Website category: auto
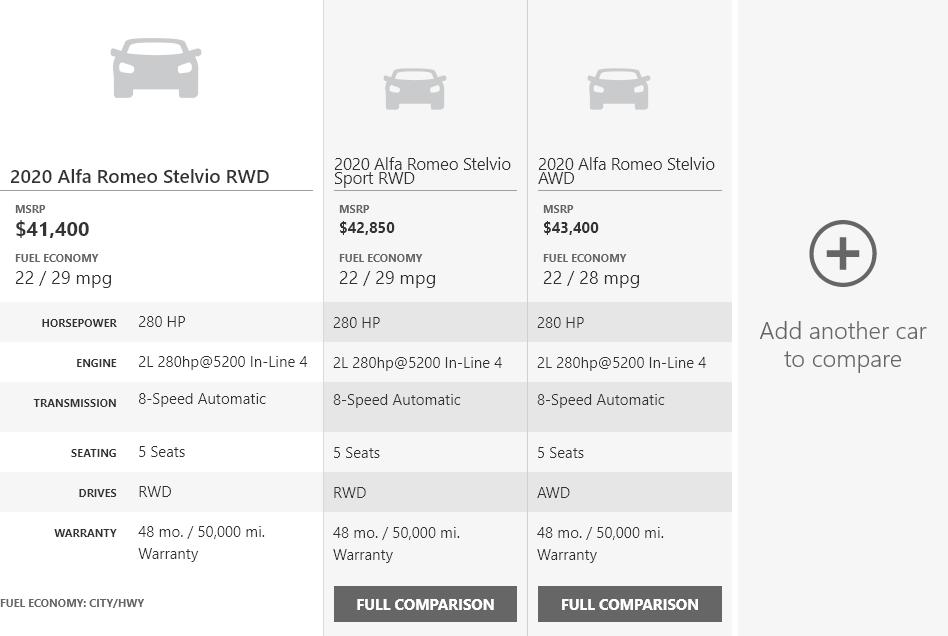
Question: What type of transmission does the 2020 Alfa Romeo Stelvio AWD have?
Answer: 8-Speed Automatic

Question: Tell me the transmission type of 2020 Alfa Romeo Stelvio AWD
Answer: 8-Speed Automatic

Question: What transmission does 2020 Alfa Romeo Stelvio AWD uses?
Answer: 8-Speed Automatic

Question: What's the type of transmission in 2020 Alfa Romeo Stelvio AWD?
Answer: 8-Speed Automatic

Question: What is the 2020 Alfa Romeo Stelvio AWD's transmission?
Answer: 8-Speed Automatic

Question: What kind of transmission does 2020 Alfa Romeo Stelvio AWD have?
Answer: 8-Speed Automatic

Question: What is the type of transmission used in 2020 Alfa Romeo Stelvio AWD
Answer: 8-Speed Automatic

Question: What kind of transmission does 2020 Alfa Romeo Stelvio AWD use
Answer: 8-Speed Automatic

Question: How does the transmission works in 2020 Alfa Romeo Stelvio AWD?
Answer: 8-Speed Automatic

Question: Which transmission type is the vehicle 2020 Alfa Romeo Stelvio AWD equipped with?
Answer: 8-Speed Automatic

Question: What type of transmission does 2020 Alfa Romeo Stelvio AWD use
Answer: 8-Speed Automatic

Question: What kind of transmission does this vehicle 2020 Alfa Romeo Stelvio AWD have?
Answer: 8-Speed Automatic

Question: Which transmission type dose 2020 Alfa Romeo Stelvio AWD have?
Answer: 8-Speed Automatic

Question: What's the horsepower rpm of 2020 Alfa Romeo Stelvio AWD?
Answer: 280 HP

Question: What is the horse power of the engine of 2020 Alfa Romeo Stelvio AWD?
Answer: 280 HP

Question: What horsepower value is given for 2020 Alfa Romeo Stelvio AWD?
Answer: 280 HP

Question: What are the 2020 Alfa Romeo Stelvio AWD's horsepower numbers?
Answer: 280 HP

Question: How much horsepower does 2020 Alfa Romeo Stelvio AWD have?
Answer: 280 HP

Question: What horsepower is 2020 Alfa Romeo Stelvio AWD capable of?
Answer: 280 HP

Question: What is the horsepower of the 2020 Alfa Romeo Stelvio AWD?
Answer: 280 HP

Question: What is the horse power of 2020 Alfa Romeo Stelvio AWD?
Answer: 280 HP

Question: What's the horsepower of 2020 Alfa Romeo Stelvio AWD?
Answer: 280 HP

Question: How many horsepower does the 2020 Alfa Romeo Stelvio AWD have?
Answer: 280 HP

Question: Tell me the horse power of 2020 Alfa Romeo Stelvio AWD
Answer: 280 HP

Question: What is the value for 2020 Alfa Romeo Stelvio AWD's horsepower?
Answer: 280 HP

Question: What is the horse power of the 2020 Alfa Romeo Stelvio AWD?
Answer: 280 HP

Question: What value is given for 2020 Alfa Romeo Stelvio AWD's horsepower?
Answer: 280 HP

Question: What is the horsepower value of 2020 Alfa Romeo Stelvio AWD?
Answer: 280 HP

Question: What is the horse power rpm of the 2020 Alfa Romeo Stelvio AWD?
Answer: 280 HP

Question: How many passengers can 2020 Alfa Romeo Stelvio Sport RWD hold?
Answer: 5 Seats

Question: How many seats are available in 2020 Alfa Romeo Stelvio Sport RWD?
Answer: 5 Seats

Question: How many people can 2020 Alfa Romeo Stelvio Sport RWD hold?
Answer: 5 Seats

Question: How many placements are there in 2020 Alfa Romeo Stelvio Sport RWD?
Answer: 5 Seats

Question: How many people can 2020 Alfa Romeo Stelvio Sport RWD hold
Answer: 5 Seats

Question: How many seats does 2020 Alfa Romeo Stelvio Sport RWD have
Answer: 5 Seats

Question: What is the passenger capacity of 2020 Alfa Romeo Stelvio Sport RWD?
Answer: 5 Seats

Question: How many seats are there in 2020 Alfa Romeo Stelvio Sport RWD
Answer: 5 Seats

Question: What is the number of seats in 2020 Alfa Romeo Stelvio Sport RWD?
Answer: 5 Seats

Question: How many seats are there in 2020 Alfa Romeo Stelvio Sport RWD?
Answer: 5 Seats

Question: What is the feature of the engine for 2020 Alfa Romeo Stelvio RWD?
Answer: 2L 280hp@5200 In-Line 4

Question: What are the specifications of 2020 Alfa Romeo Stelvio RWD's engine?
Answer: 2L 280hp@5200 In-Line 4

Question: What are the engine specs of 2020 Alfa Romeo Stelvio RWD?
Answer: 2L 280hp@5200 In-Line 4

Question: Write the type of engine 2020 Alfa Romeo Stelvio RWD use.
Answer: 2L 280hp@5200 In-Line 4

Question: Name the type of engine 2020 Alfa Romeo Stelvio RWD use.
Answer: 2L 280hp@5200 In-Line 4

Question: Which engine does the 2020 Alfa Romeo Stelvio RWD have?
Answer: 2L 280hp@5200 In-Line 4

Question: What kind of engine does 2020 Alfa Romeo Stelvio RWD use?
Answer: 2L 280hp@5200 In-Line 4

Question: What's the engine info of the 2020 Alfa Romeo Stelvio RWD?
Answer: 2L 280hp@5200 In-Line 4

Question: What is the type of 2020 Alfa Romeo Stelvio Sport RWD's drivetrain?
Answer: RWD

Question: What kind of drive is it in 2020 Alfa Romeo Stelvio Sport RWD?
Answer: RWD

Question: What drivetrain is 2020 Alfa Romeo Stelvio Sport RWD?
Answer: RWD

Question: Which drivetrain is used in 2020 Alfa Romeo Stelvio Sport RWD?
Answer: RWD

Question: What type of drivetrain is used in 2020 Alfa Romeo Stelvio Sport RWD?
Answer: RWD

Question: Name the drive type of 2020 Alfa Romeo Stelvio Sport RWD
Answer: RWD

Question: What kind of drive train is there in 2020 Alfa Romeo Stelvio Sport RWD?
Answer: RWD

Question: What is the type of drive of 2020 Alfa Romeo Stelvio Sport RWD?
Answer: RWD

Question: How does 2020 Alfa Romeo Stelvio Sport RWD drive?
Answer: RWD

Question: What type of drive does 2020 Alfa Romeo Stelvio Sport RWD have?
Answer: RWD

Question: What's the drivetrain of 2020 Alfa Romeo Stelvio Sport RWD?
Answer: RWD

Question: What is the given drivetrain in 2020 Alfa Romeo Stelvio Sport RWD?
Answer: RWD

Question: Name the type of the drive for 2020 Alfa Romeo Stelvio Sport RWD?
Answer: RWD

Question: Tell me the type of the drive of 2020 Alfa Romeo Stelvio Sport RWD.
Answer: RWD

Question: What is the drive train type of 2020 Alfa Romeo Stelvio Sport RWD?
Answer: RWD

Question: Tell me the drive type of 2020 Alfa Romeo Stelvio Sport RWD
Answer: RWD

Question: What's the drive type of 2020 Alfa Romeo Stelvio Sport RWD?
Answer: RWD